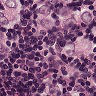
Metastatic tissue present: yes